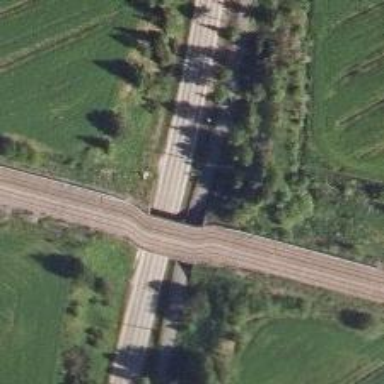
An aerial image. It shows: Bridge with continuous railway tracks that are electrified through contact line.